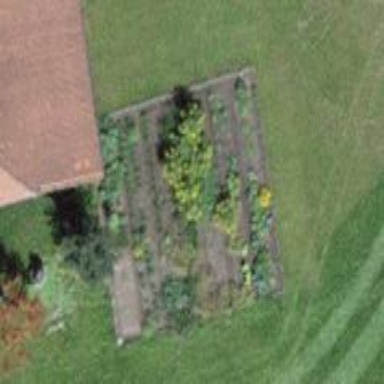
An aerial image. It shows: Garden that is leisure land.